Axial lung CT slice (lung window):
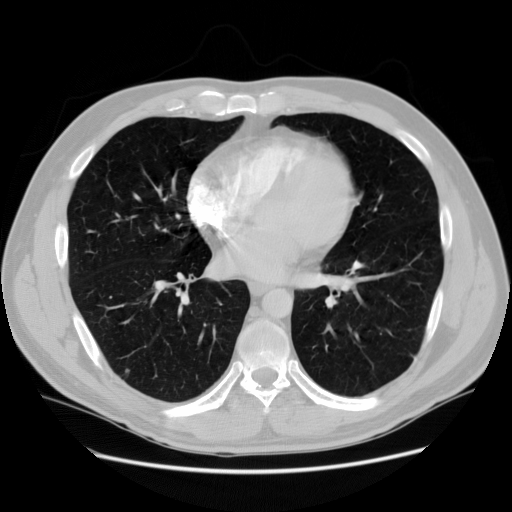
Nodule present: yes
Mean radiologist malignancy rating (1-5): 2